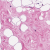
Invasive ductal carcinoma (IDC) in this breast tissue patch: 0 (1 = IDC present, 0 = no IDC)